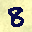
Label: 8